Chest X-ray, PA view. Patient: 45 years old, sex F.
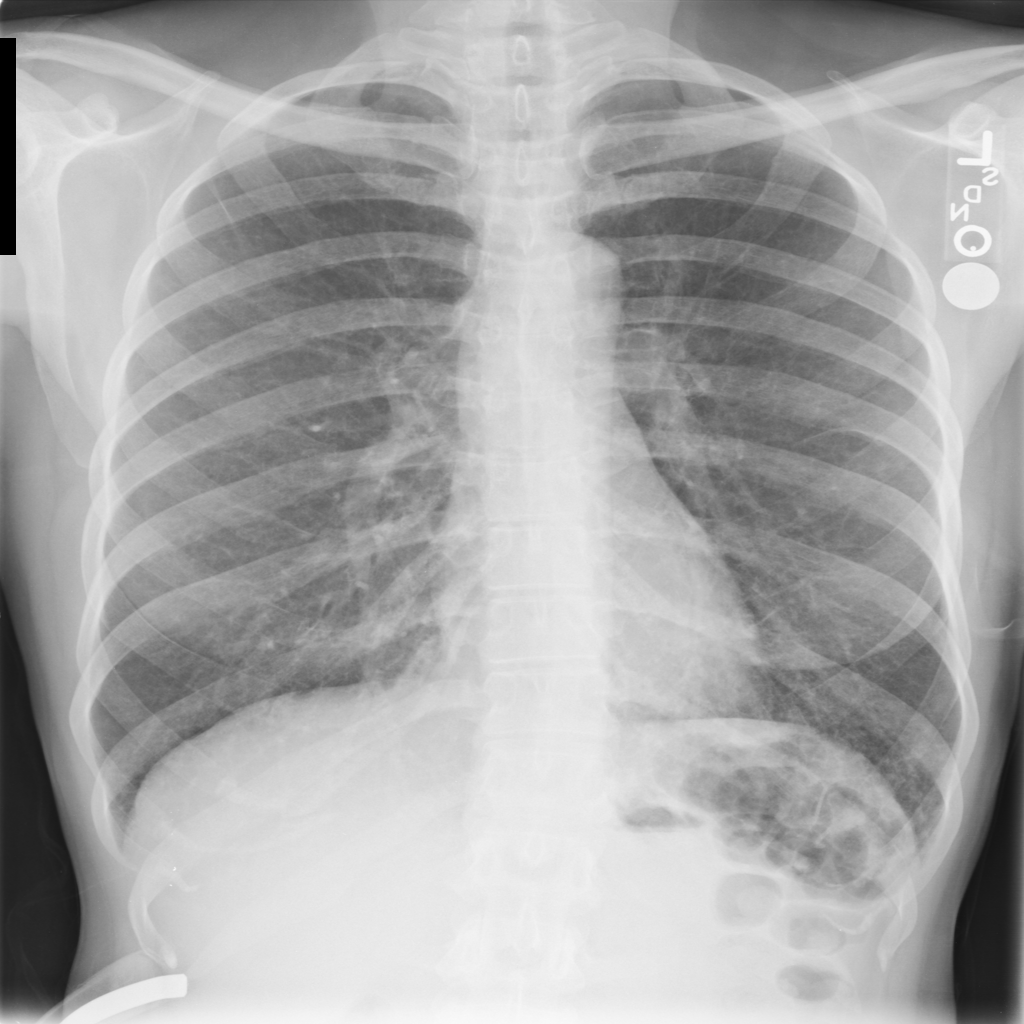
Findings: No Finding